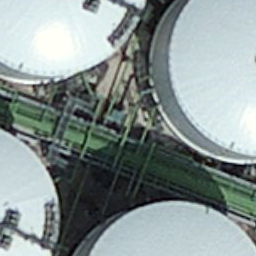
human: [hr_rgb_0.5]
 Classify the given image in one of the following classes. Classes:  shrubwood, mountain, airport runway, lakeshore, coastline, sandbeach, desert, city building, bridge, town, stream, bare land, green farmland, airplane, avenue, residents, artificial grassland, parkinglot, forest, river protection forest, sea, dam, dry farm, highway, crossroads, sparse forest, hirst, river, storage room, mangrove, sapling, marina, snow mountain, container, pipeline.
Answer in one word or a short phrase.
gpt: storage room